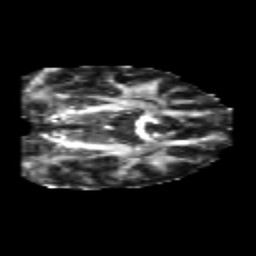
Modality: FA
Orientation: coronal
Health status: healthy
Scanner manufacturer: philips
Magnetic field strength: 3 T
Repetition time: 6.964 s
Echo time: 0.092 s